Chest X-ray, PA view. Patient: 51 years old, sex F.
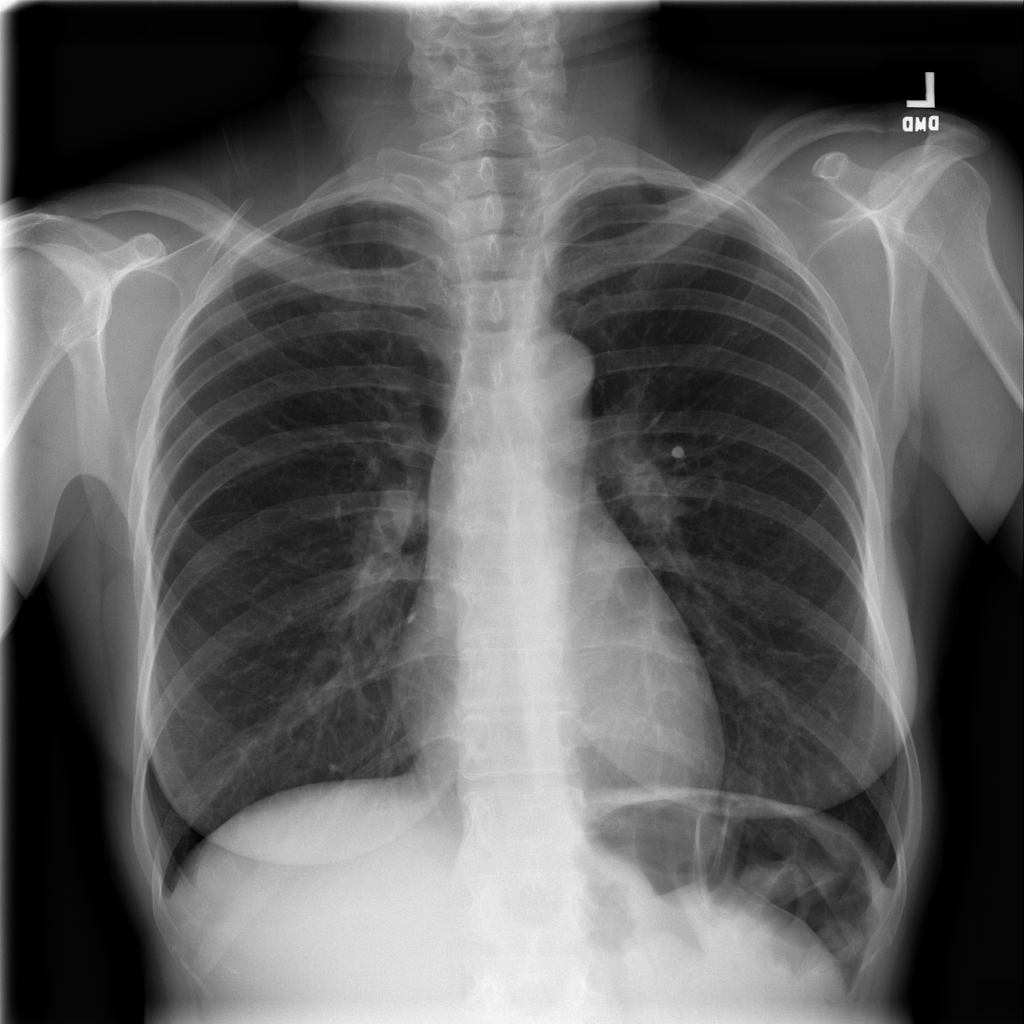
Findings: No Finding